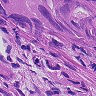
Metastatic tissue present: yes